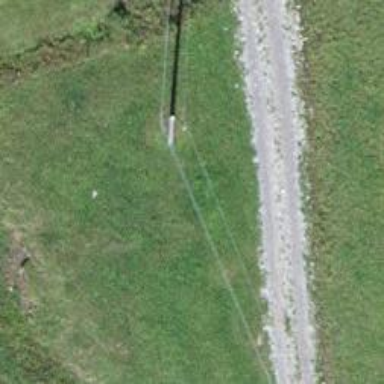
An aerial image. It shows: Minor power line.